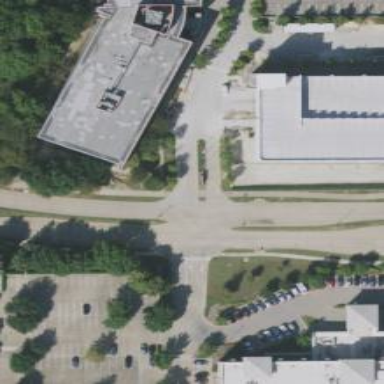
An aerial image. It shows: Tertiary road with separate sidewalk.